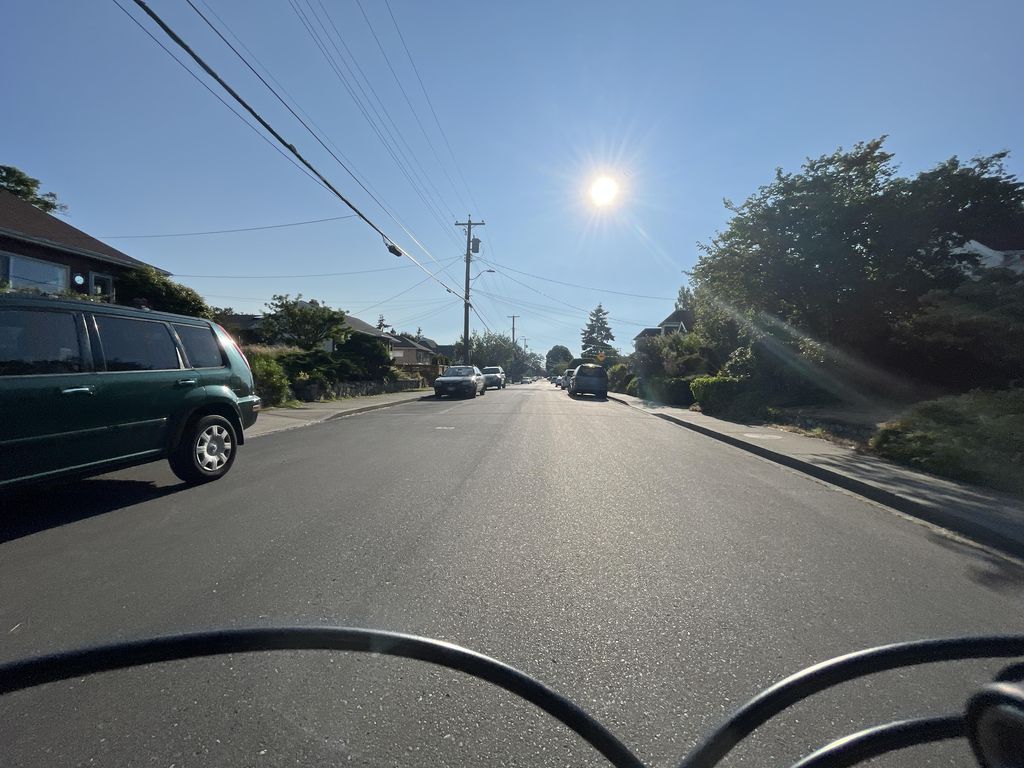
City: victoria